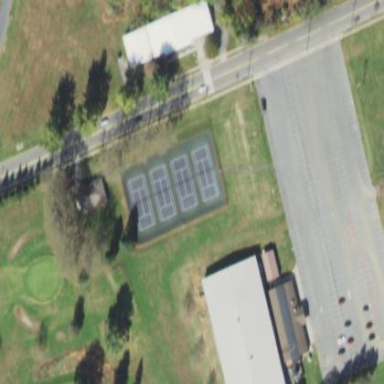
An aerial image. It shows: Tennis court on pitch.